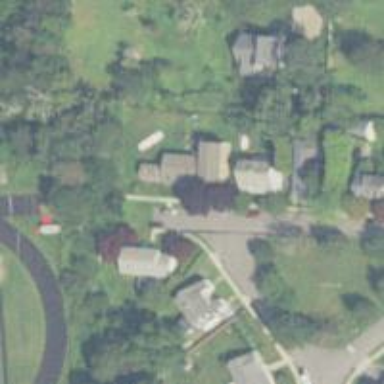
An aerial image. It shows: Residential road with sidewalk on the left.